Question: '''
<!DOCTYPE html>
<html style = "height: 100%;">
<head>
<title>test height</title>
</head>
<body style = "height: 100%; margin: 0px;">
<table border = '1' width = '100%' height = '100%'>
<tbody height = '100%'>
<tr>
<td colspan = '2' height = '1px'>asd</td>
</tr>
<tr height = '100%'>
<td width = '40%' height = '100%' align = 'center' valign = 'middle'>
<table border = '1' width = '90%' height = '50%'>
<tbody>
<tr><td>this should be 50% in height</td></tr>
</tbody>
</table>
</td>
<td>qwe</td>
</tr>
<tr><td colspan = '2'>rty</td></tr>
</tbody>
</table>
</body>
</html>
'''
this is my code.
this is my calculations

The second table has 50% height of window height, instead of cell where it sits.
I don't know already how to defeat it. I placed 'height = '100%'' to every possible parent already.
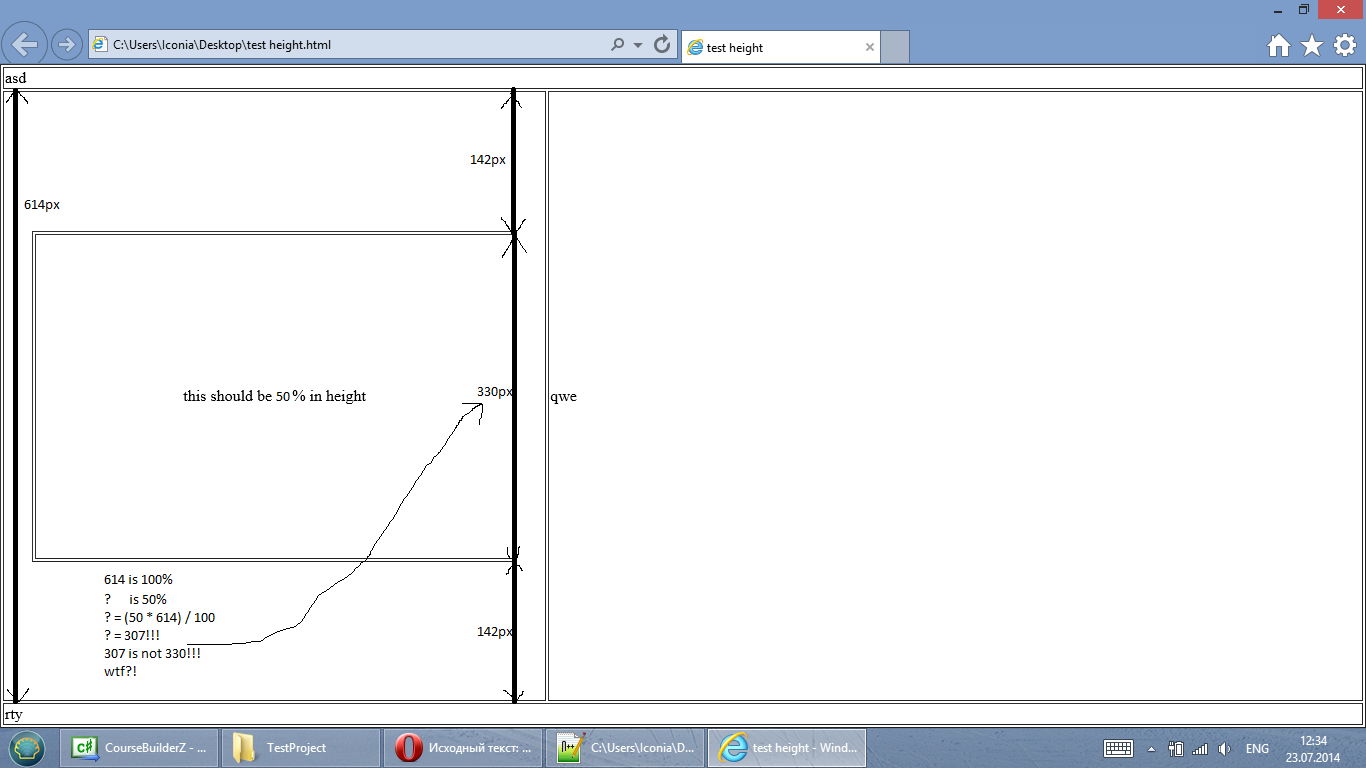
Answer: Your problem is the percentages - which I see all over the place. I don't see any fixed height for a parent element. For percentages, we need to have some height of some kind somewhere, excluding the window-height (try to be responsive in your designs). What does 100% Height on the BODY mean? It means that is fills the height of the visible part of the window.
This, essentially means that, whatever the height of the window, our elements will have that height. We don't know the height of the window. But we can put 100%, that is very easy.
In responsive design, the height of the parents are basically on auto. It should auto size the height. The content withing it determines the actual height. This way when you add more to your element, it auto sizes the height, automatically. - but still, we need some height somewhere to make our website look good.
Take this HTML I give you, and paste it in a clean html file. Now run this in whichever browser you choose - looks like it is IE.
'''
<!DOCTYPE html>
<html>
<head>
<title>Example</title>
</head>
<body style="height:500px; margin:auto;"> <!-- You set the body's height to 100%, so this will determine our dimentions. I use Pixels to make my point.-->
<!-- GRAY -->
<table style="width:100%; height:100%; border:1px solid black; background:gray;">
Main Table. [Height: 500px]
<!-- GREEN -->
<tr style="height:60px; background:green;">
<td colspan='2'>
Row 1, Cell 1 [Height: 60px]
</td>
</tr>
<!-- RED -->
<tr style="background:red;">
<td style="width: 40%;" align = 'center' valign = 'middle'>
Row 2, Cell 1 (Problem Cell) [Height: fills the rest of the space] [Width: 40% of containing cell.]
<!-- ORANGE -->
<table style="width: 50%; height: 50%; background: orange;">
<td>
Table that is 50% in height of it's containing cell, and also 50% the width of the containing cell.
</td>
</table>
</td>
<td>
Row 2, Cell 2 [Height: fills the rest of the space] [Width: fills rest of space.]
</td>
</tr>
<!-- GREEN -->
<tr style="height:90px; background:green;">
<td colspan='2'>
Row 3, Cell 1 [Height: 90px]
</td>
</tr>
</table>
</body>
</html>
Now play with the height on the body. Put percentages, and put pixels. Watch the behaviour.
That is why I say that your element is really the correct height. The borders are those that screw with your mind.
But the real advice is to have some height somewhere.
Rather use CSS @media and change your styles (heights) according to different screen sizes.
A example using @media:
@media screen and (max-width: 599px)
{
body {
height: 200px;
}
}
'''
EDIT:
So I assume that this is what you really want: looking like your template:
'''
<html style="height:100%;">
<head>
<title>Example</title>
</head>
<body style="height:100%; margin:auto;"> <!-- You set the body's height to 100%, so this will determine our dimentions. I use Pixels to make my point.-->
<!-- GRAY -->
<table style="width:100%; height:100%; border:1px solid black; background:gray;">
Main Table. [Height: 500px]
<!-- GREEN -->
<tr style="height:60px; background:green;">
<td colspan='2'>
Row 1, Cell 1 [Height: 60px]
</td>
</tr>
<!-- RED -->
<tr style="background:red;">
<td style="width: 40%;" align = 'center' valign = 'middle'>
Row 2, Cell 1 (Problem Cell) [Height: fills the rest of the space] [Width: 40% of containing cell.]
<!-- ORANGE -->
<table style="width: 50%; height: 50%; background: orange;">
<td>
Table that is 50% in height of it's containing cell, and also 50% the width of the containing cell.
</td>
</table>
</td>
<td>
Row 2, Cell 2 [Height: fills the rest of the space] [Width: fills rest of space.]
</td>
</tr>
<!-- GREEN -->
<tr style="height:90px; background:green;">
<td colspan='2'>
Row 3, Cell 1 [Height: 90px]
</td>
</tr>
</table>
</body>
</html>
'''